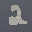
Label: 2